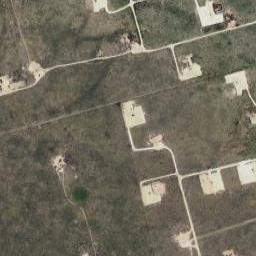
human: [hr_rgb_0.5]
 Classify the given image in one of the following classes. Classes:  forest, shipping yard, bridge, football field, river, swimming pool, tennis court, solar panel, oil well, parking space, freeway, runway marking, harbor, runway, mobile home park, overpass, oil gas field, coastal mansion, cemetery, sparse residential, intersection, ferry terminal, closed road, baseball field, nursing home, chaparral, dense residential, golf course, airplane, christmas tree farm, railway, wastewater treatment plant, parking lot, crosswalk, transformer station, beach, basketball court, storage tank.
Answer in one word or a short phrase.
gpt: oil gas field